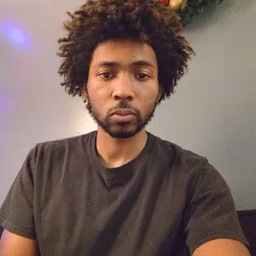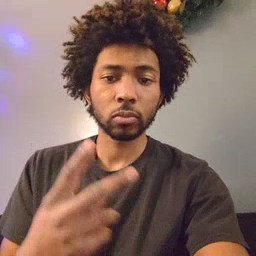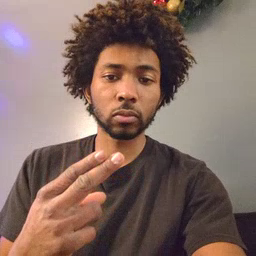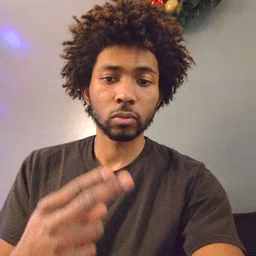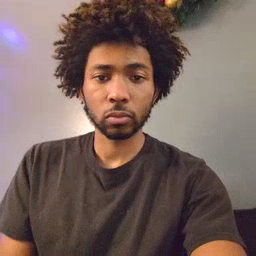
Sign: scissors